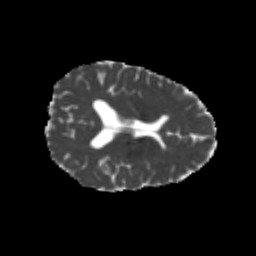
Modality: MD
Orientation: axial
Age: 23
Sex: female
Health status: healthy
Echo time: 0.074 s